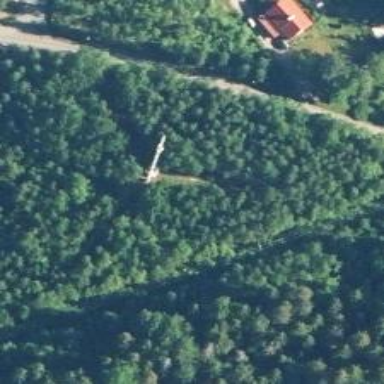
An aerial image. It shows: Mast tower used for communication.